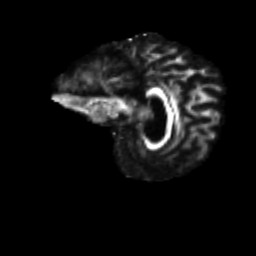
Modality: FA
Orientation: sagittal
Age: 78
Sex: female
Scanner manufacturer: siemens
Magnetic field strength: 3 T
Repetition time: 4.71 s
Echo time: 0.0906 s